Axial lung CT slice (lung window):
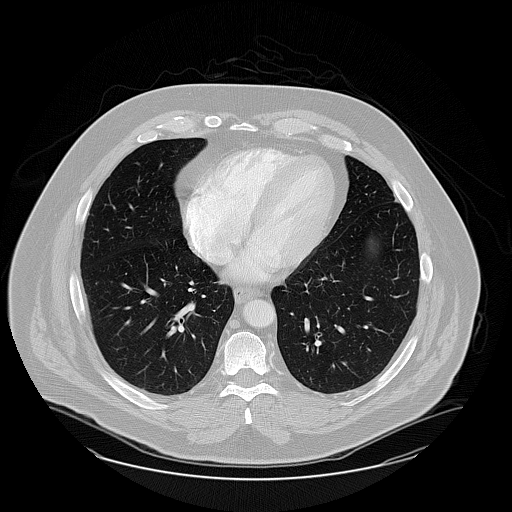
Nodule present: no